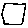
Label: square